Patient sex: M
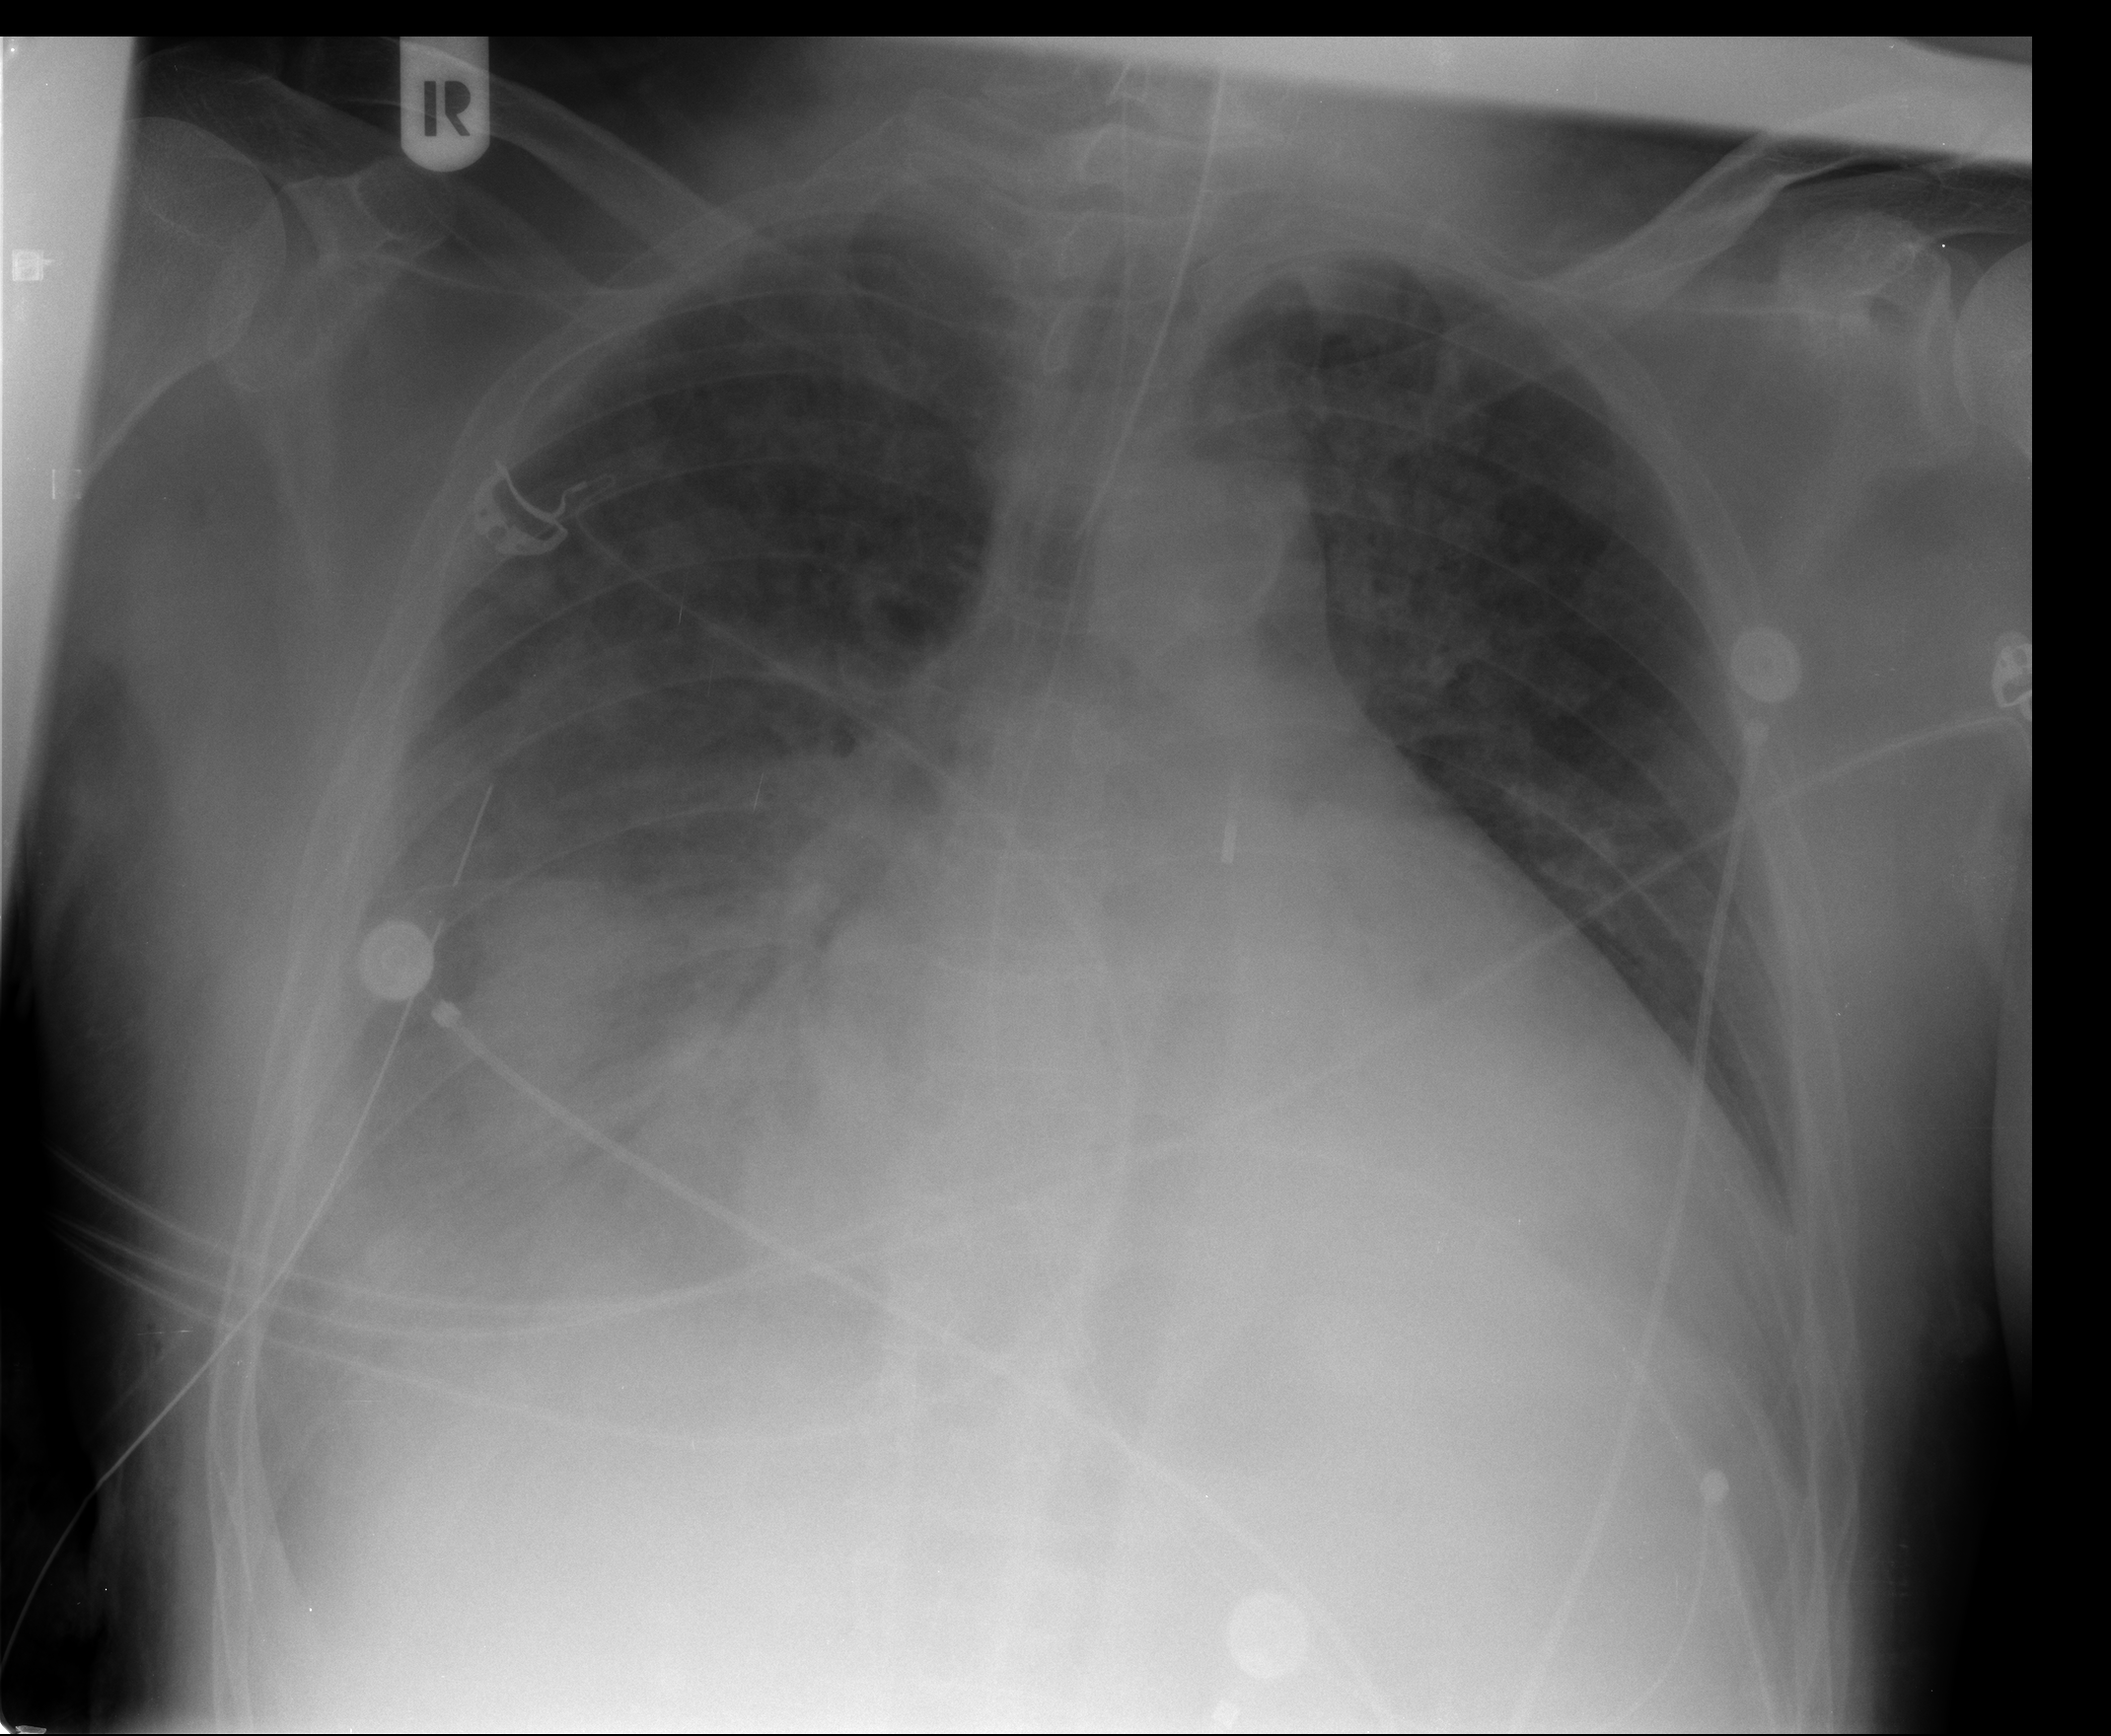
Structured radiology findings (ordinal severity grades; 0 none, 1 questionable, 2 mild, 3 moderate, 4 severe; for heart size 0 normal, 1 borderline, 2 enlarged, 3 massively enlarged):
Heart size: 3
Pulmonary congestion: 3
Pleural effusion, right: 2
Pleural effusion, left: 0
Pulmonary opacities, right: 3
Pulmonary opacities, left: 1
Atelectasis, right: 3
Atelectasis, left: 1